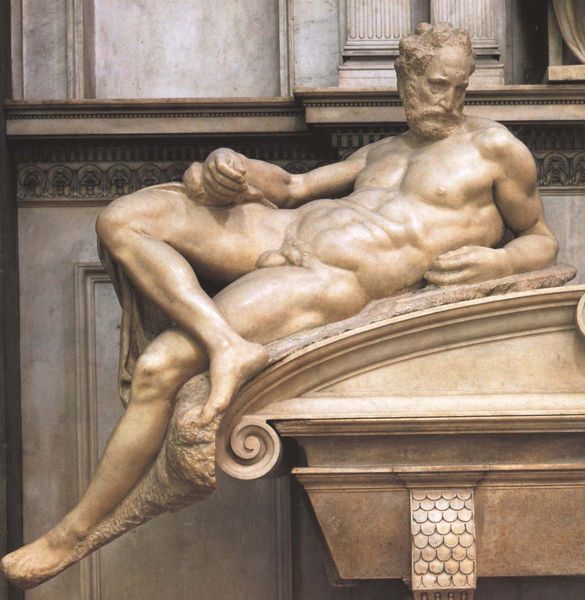
Titel: Grabmal des Herzogs Lorenzo de Medici in der Medici-Kapelle
Künstler: Michelangelo
Standort: Florenz, S. Lorenzo (EU - I - Toskana)
Schlagwörter: akt, hand, mann, nackt, brust, marmor, nase, bart, wand, augen, haare, schuppen, skulptur, beine, geschlecht, penis, muskel, florenz, volute, grabmal, medici, michelangelo, sarkophag, liegefigur, san lorenzo, michelandelo